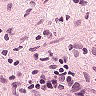
Metastatic tissue present: no